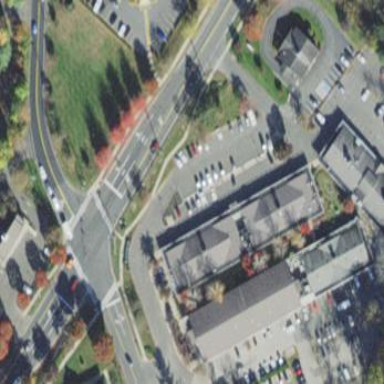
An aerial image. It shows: Commercial building.